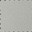
Piece: xx